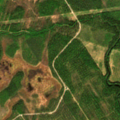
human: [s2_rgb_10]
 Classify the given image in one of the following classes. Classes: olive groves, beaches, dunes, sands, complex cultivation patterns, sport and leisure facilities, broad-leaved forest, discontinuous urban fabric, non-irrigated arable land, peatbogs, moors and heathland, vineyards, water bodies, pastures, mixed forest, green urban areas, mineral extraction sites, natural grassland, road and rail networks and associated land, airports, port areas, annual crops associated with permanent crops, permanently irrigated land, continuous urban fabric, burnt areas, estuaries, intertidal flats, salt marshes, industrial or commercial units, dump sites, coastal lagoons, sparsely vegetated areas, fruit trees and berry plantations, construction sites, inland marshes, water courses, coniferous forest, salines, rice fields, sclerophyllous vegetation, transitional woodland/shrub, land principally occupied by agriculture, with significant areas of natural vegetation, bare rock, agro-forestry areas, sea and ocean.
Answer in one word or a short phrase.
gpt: mixed forest, transitional woodland/shrub, peatbogs